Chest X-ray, AP view. Patient: 55 years old, sex F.
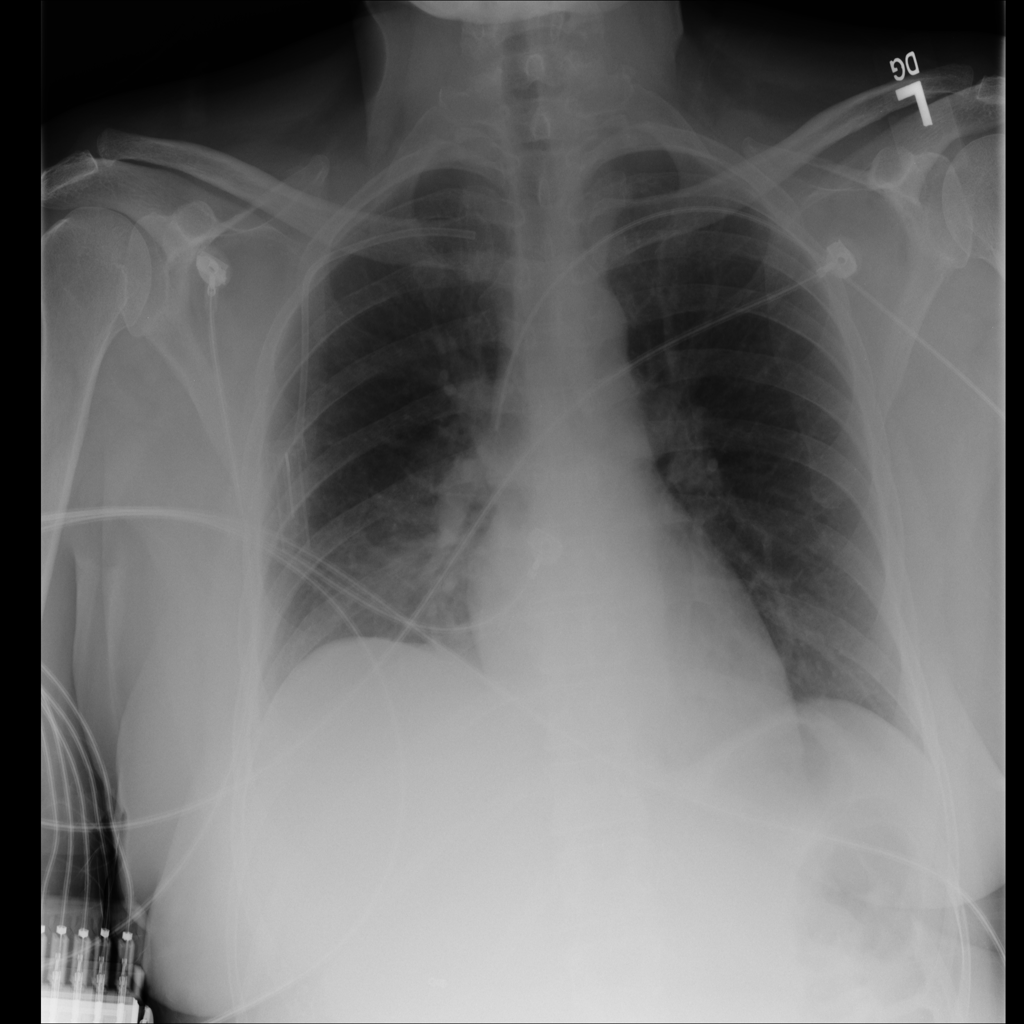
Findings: Edema, Effusion, Infiltration